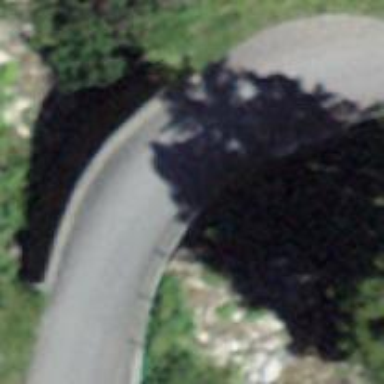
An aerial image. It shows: Unclassified road with bridge.